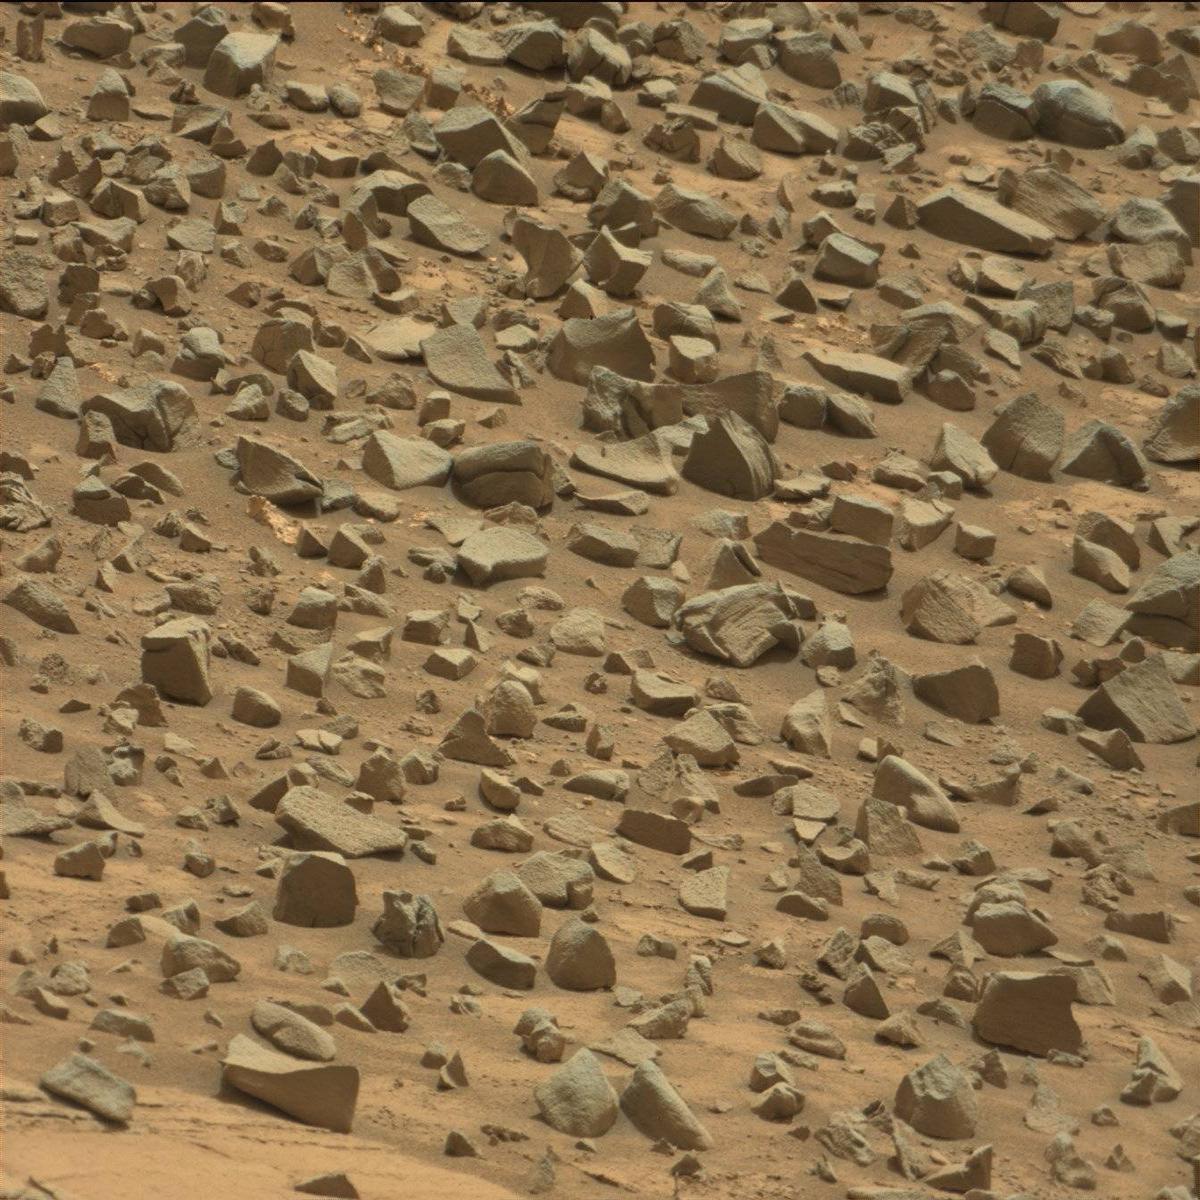
Terrain classes present: Bedrock, Rock, Sand / Soil